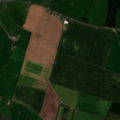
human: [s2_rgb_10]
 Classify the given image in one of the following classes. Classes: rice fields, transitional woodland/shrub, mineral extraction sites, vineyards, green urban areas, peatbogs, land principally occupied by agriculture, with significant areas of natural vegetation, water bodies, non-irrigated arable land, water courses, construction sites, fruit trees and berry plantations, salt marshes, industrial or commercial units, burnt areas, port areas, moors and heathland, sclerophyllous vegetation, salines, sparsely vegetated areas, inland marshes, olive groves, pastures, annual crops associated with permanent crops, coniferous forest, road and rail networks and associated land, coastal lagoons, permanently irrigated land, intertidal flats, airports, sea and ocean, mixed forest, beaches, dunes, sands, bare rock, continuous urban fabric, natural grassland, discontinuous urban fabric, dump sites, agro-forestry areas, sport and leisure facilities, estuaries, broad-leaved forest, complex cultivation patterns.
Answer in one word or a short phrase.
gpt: non-irrigated arable land, pastures